Question: I am trying to resize a popover UIView. The following is the code I'm using to make the clip:
'''
-(void)viewWillLayoutSubviews
{
[super viewWillLayoutSubviews];
CGRect box;
box = self.view.frame;
box.size.height -= 100;
[self.view setFrame:box];
}
'''
This gives me the following result:

The self.view background is white. What do I need to do in order to clip the portion marked as 'X'. The UIView, self.view is the topmost view of the UIViewController.
Any help is appreciated!!
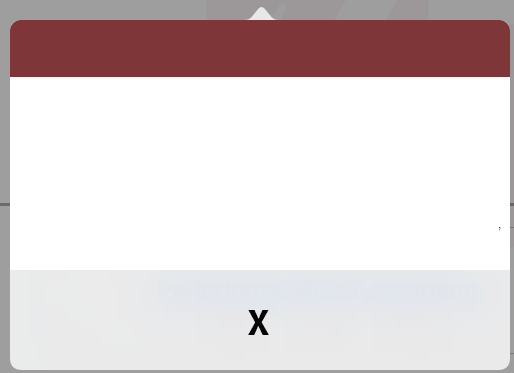
Answer: In the controller for the view, you can define preferredContentSize. Like this
'''
self.preferredContentSize = CGSizeMake(width, height);
'''
*Ninja edit: Pre-iOS7, you would use self.contentSizeForViewInPopover